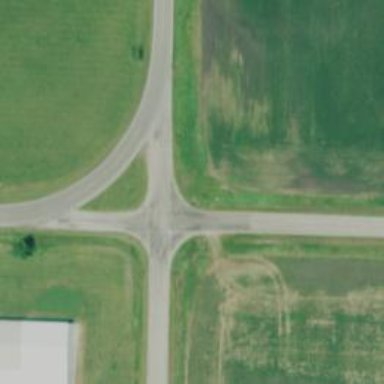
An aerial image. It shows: Tertiary road.